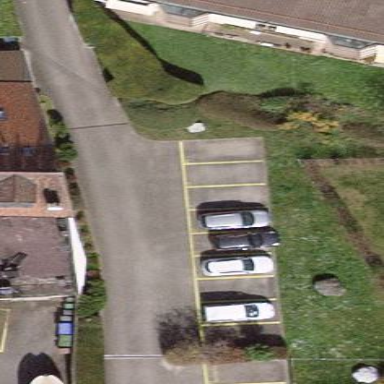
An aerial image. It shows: Parking available on the street side.